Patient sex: F
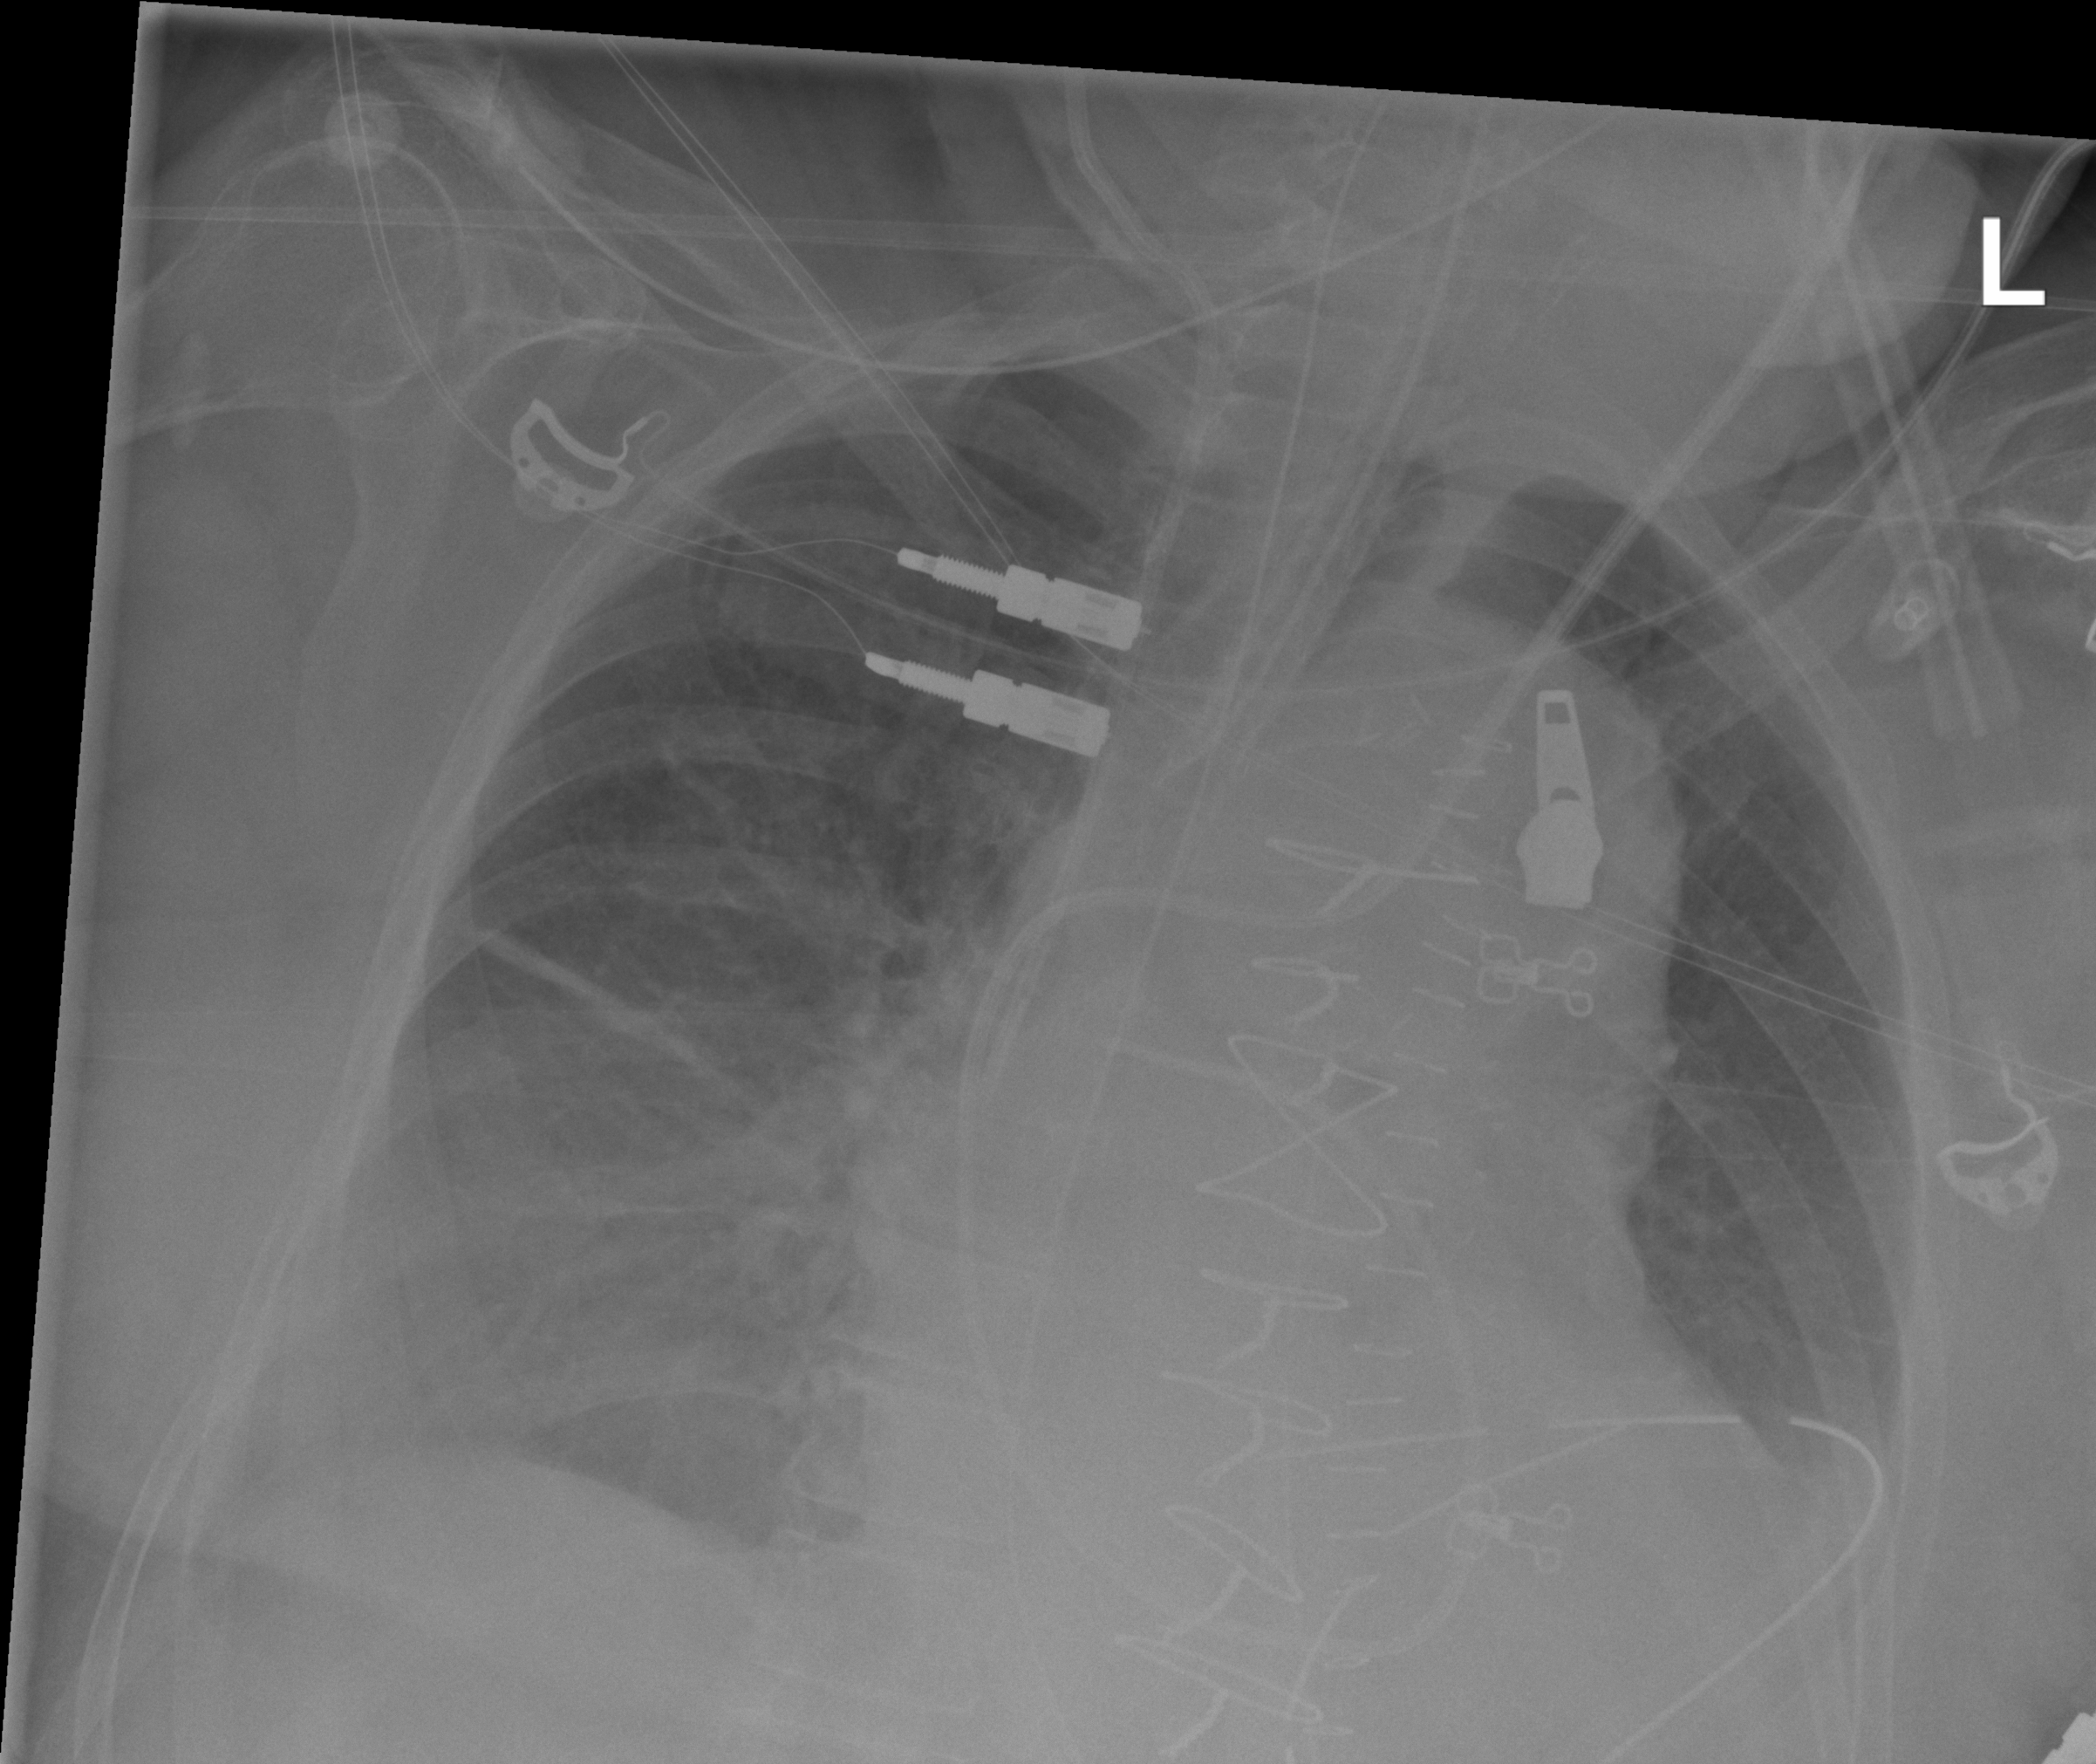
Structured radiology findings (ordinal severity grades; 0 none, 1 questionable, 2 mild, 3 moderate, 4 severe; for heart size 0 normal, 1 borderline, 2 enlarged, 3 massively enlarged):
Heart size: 2
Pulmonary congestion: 2
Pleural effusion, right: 2
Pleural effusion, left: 2
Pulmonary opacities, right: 0
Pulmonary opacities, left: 0
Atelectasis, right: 2
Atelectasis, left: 2